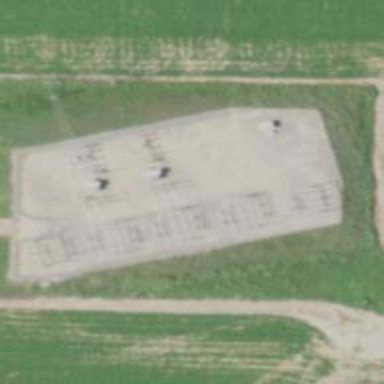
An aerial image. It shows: Power substation.